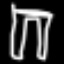
Label: pants